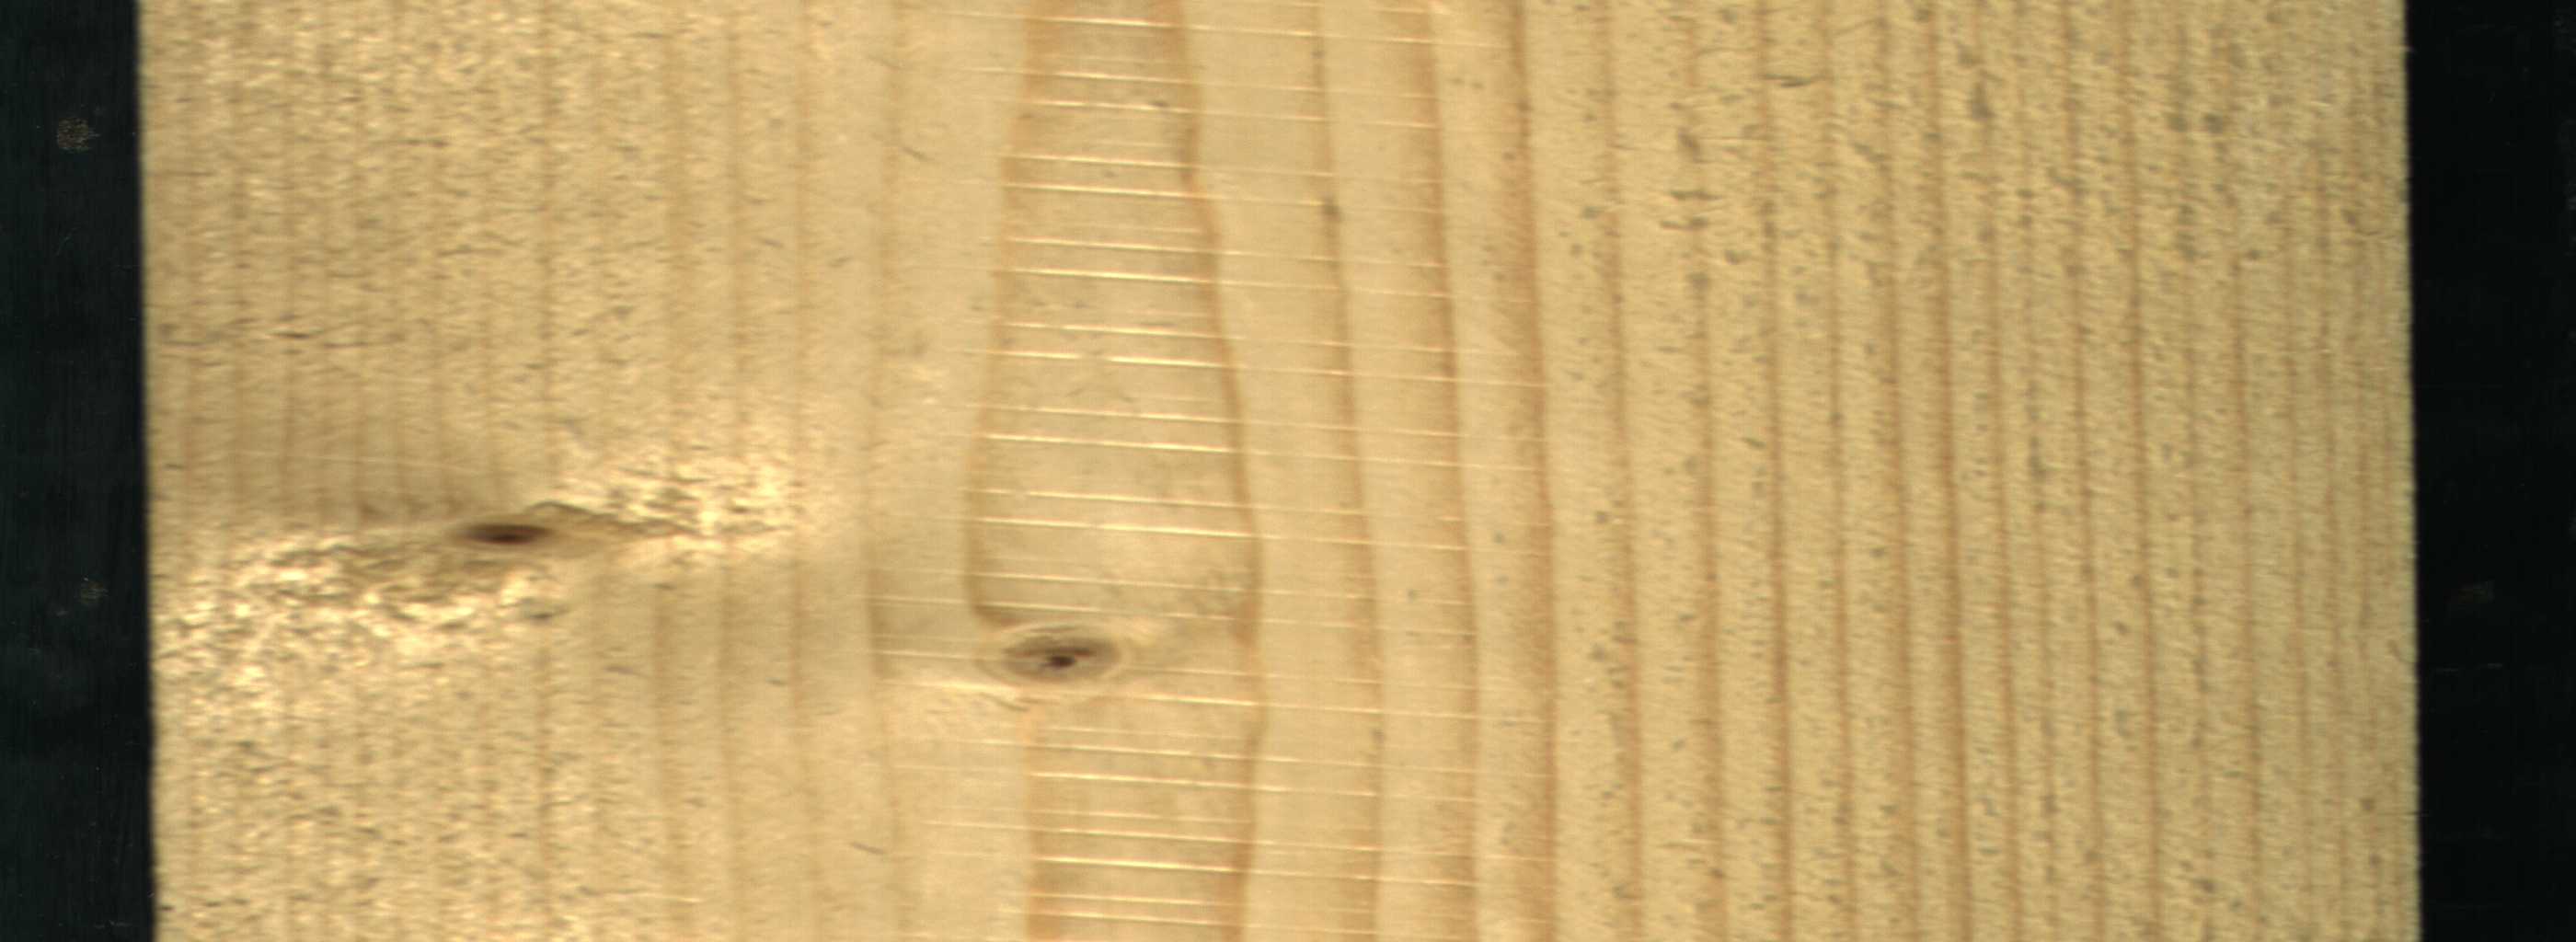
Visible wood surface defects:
Live_Knot
Live_Knot